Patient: sex M, age 58
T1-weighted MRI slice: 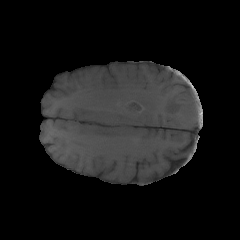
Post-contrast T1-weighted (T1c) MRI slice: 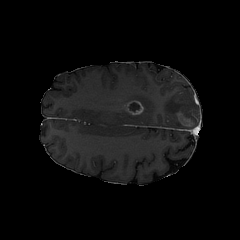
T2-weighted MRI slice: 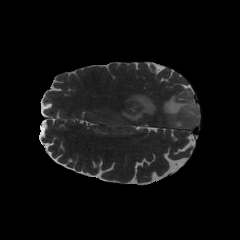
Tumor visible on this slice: yes
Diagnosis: Glioblastoma, IDH-wildtype
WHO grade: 4